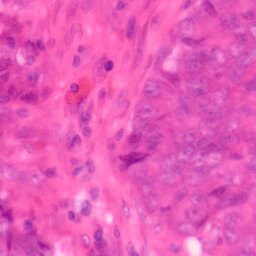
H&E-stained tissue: Colon